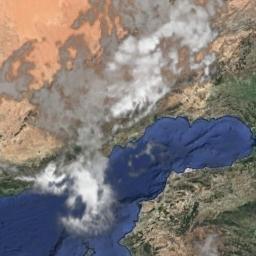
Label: cloud